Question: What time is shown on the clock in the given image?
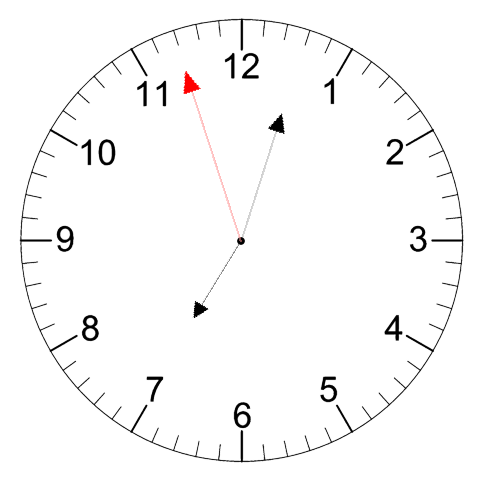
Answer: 07:02:57